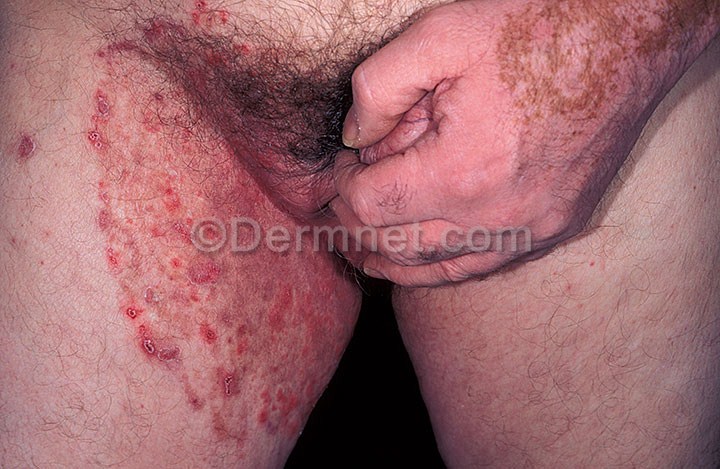
Disease: Tinea Ringworm Candidiasis and other Fungal Infections